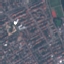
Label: Residential